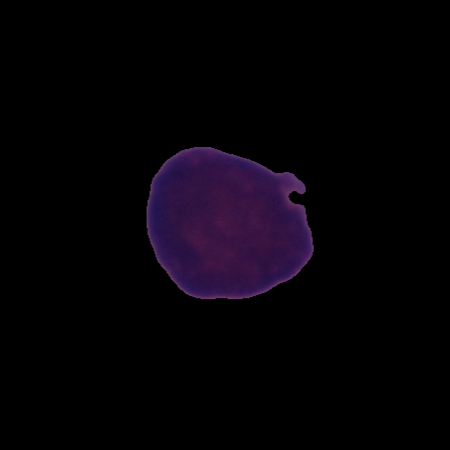
Label: cancer